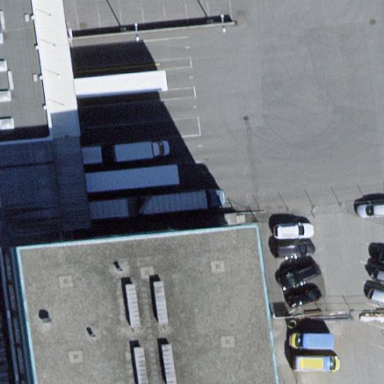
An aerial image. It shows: Parking area with surface.